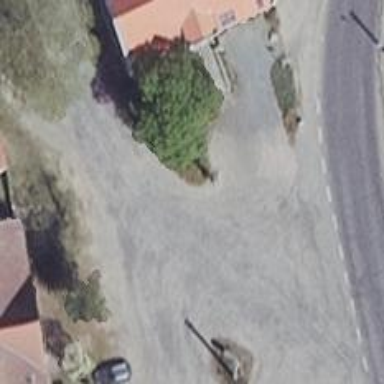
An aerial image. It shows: Pub.